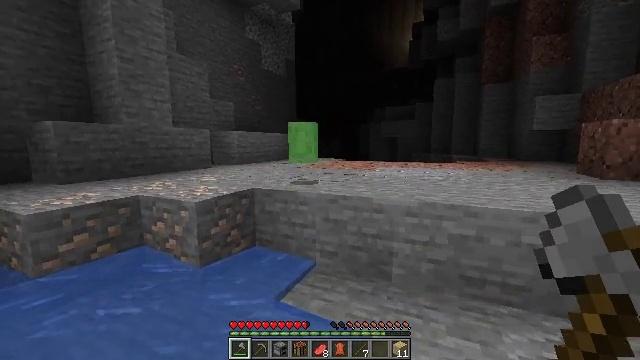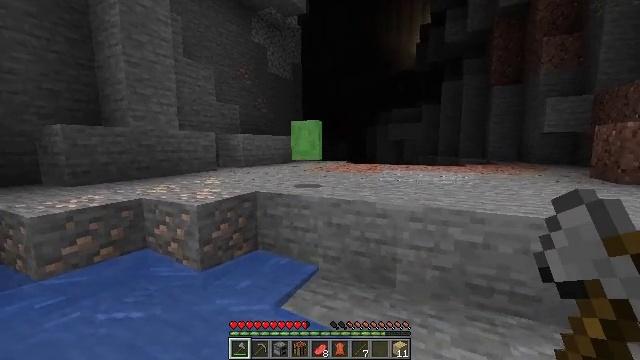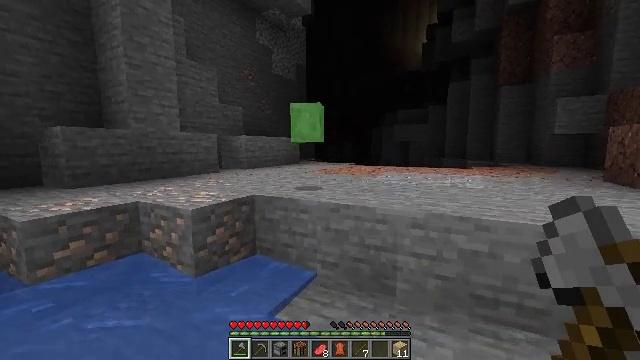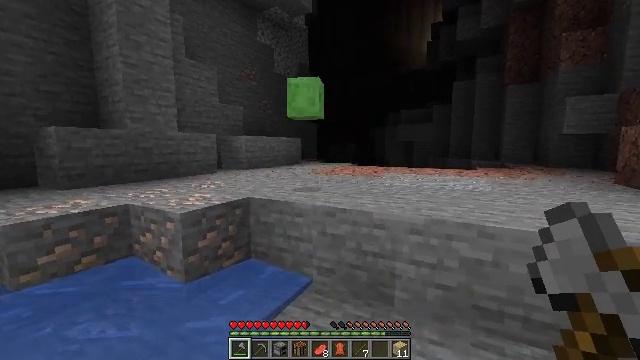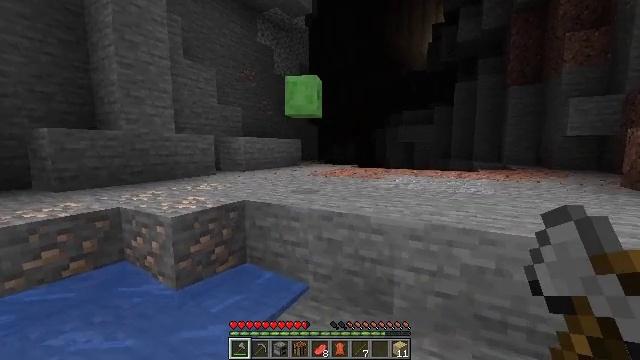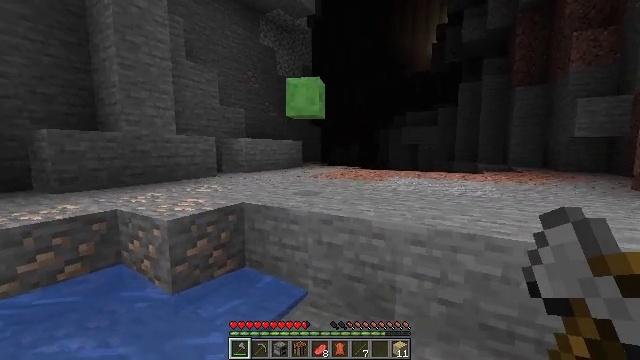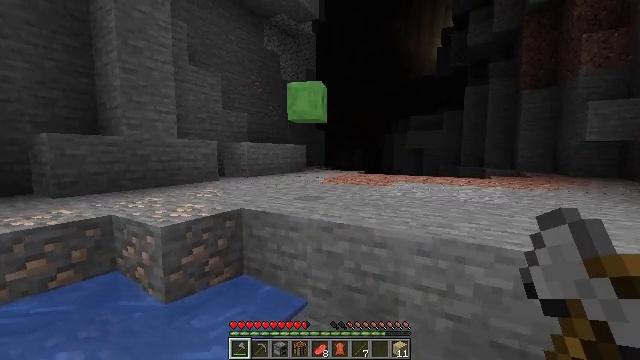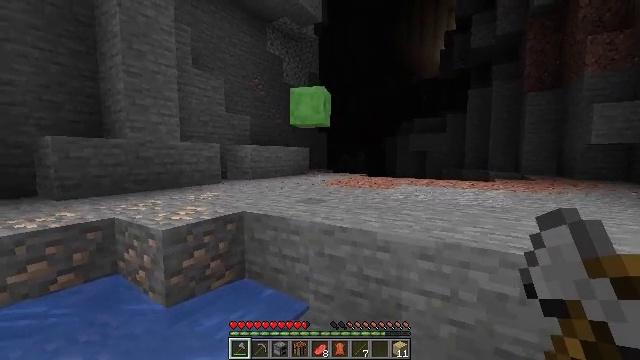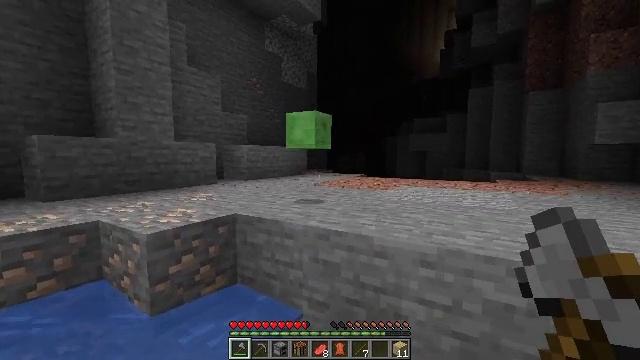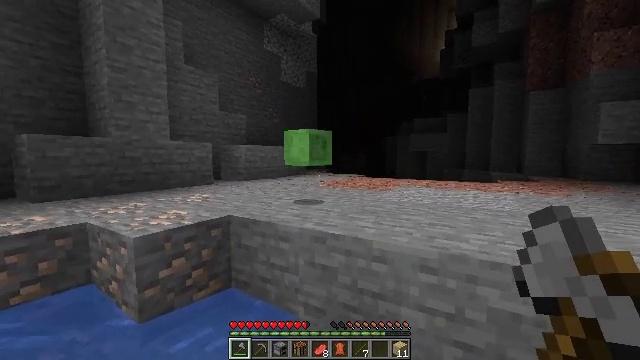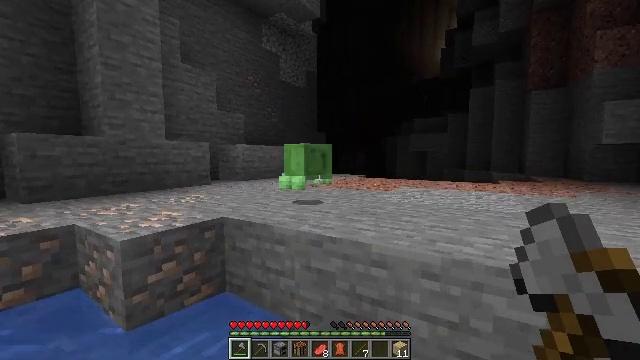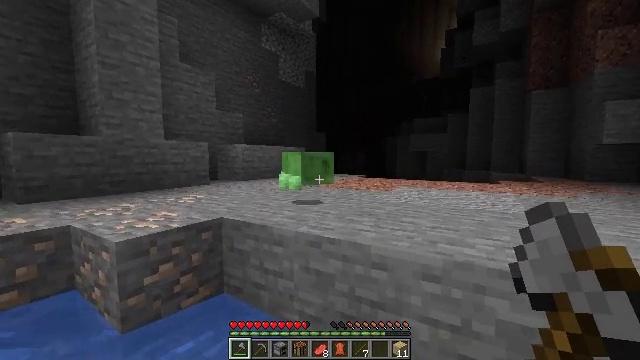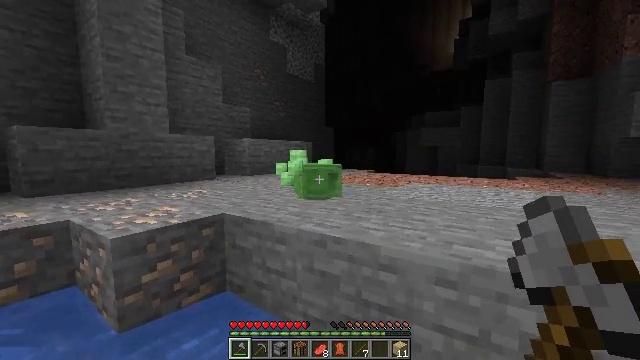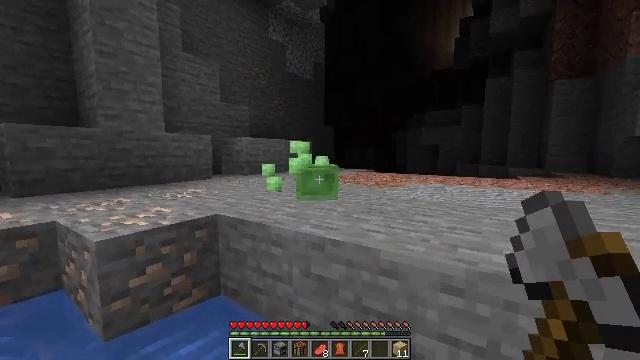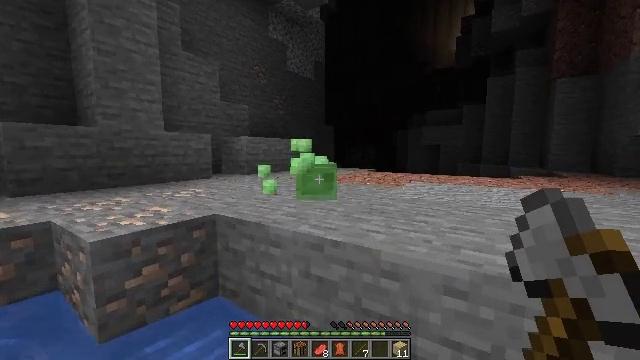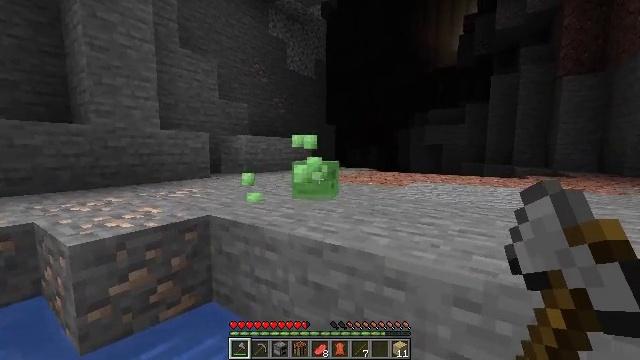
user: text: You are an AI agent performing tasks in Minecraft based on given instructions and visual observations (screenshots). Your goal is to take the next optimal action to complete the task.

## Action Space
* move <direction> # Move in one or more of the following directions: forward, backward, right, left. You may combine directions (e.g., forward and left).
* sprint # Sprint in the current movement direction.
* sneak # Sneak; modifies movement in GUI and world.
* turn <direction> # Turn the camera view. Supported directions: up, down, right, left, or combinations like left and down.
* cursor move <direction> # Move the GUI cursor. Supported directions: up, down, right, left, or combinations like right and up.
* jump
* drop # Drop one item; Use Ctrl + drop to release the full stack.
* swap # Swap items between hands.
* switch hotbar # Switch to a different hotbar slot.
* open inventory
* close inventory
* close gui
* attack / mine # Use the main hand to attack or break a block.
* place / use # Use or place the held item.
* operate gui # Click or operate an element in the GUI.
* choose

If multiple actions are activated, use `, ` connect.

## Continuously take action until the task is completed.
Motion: motion action
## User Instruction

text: Kill the slime.
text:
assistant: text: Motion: move forward, turn left
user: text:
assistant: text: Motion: move forward, turn left
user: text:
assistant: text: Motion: move forward
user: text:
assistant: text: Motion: move forward
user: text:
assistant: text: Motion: move forward
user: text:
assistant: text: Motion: move forward, turn left
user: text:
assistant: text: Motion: move forward
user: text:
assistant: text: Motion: move forward
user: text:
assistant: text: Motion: move forward
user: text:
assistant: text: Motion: move forward
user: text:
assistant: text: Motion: move forward
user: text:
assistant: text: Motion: move forward, turn left and down
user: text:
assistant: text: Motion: move forward
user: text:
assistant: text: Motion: move forward
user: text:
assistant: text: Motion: move forward
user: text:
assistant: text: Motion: move forward, turn left
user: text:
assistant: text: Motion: move forward
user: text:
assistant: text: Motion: move forward
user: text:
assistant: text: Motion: move forward
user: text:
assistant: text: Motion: move forward
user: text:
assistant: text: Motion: move forward, attack / mine
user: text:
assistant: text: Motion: move forward, attack / mine
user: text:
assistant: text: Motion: attack / mine
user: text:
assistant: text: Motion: attack / mine
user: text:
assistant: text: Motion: no_op
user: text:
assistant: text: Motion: no_op